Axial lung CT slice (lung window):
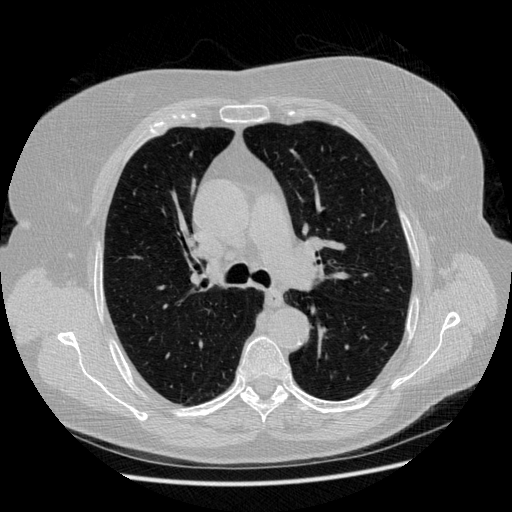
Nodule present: no